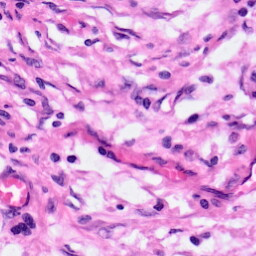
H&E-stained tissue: Pancreatic